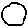
Label: circle